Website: crate-barrel
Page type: stored-credit-cards
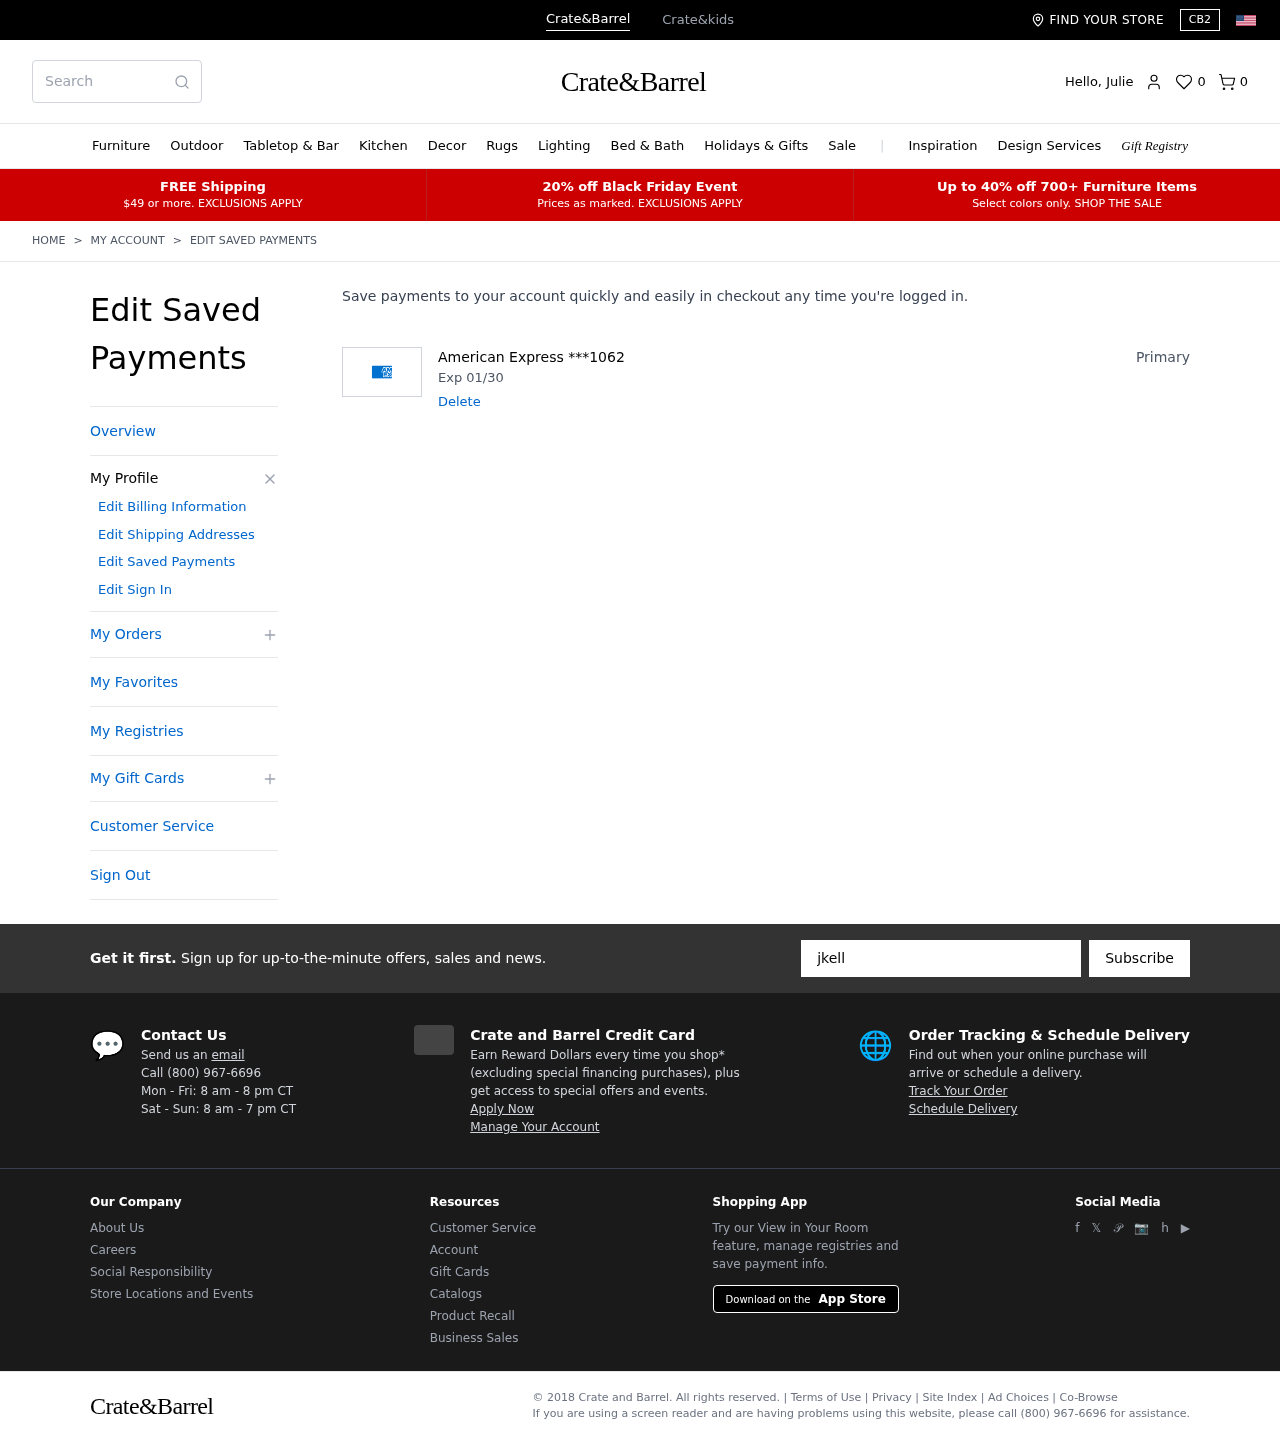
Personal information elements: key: PII_CARD_EXPIRY
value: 01/30
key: PII_CARD_LAST4
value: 1062
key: PII_CARD_TYPE
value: American Express
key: PII_FIRSTNAME
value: Julie
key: PII_EMAIL
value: jkelly@hotmail.com
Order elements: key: ORDER_NUM_ITEMS
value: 0
Search elements: key: HEADER_SEARCH
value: Search
Other elements: key: FAVORITES_COUNT
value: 0